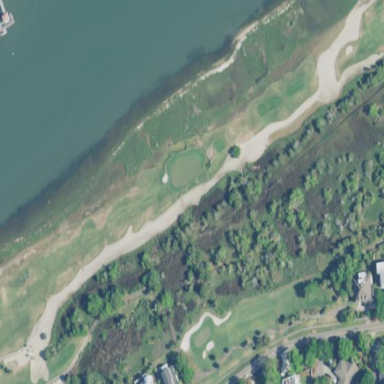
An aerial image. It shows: Sandy area is golf bunker.